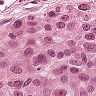
Metastatic tissue present: yes